Aerial crown-view tile of a tropical tree (Barro Colorado Island, Panama), acquired 20250317:
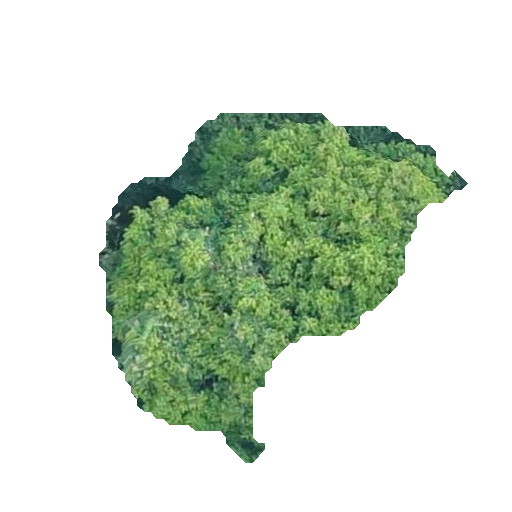
Species: Protium stevensonii
GBIF accepted scientific name: Tetragastris panamensis
Crown area: 107.955 m²